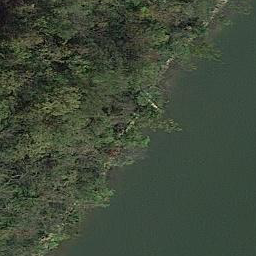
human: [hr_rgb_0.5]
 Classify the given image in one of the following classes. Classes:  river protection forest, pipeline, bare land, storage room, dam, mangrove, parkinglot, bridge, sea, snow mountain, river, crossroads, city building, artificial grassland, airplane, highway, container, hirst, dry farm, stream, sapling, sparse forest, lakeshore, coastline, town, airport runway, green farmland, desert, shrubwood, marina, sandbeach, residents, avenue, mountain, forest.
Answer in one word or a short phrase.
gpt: river protection forest